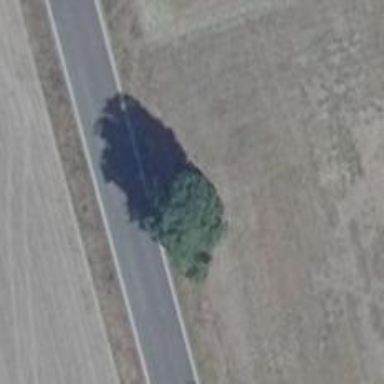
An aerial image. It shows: Deciduous tree with broadleaved leaves.